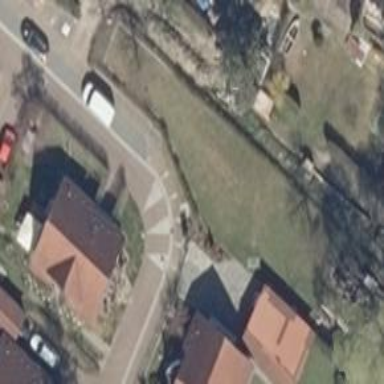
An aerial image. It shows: Residential road.